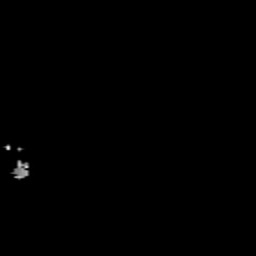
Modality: MD
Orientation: sagittal
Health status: healthy
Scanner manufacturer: siemens
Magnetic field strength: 3 T
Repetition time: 12 s
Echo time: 0.092 s